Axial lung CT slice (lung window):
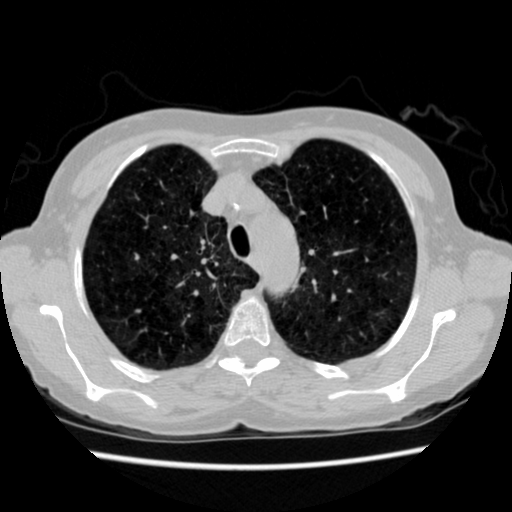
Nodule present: no